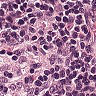
Metastatic tissue present: no